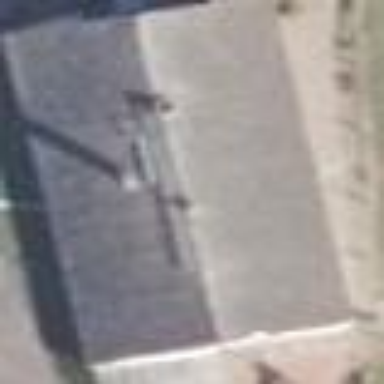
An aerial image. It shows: Gabled building.